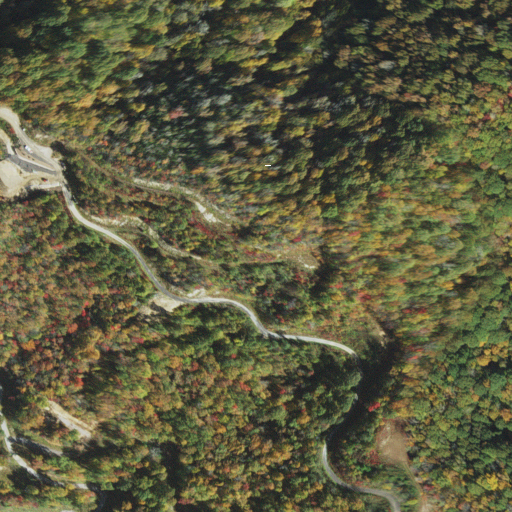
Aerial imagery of mountain in North Carolina named Blackrock Knob containing mixed forest, deciduous forest, and shrub